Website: home-depot
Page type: payment
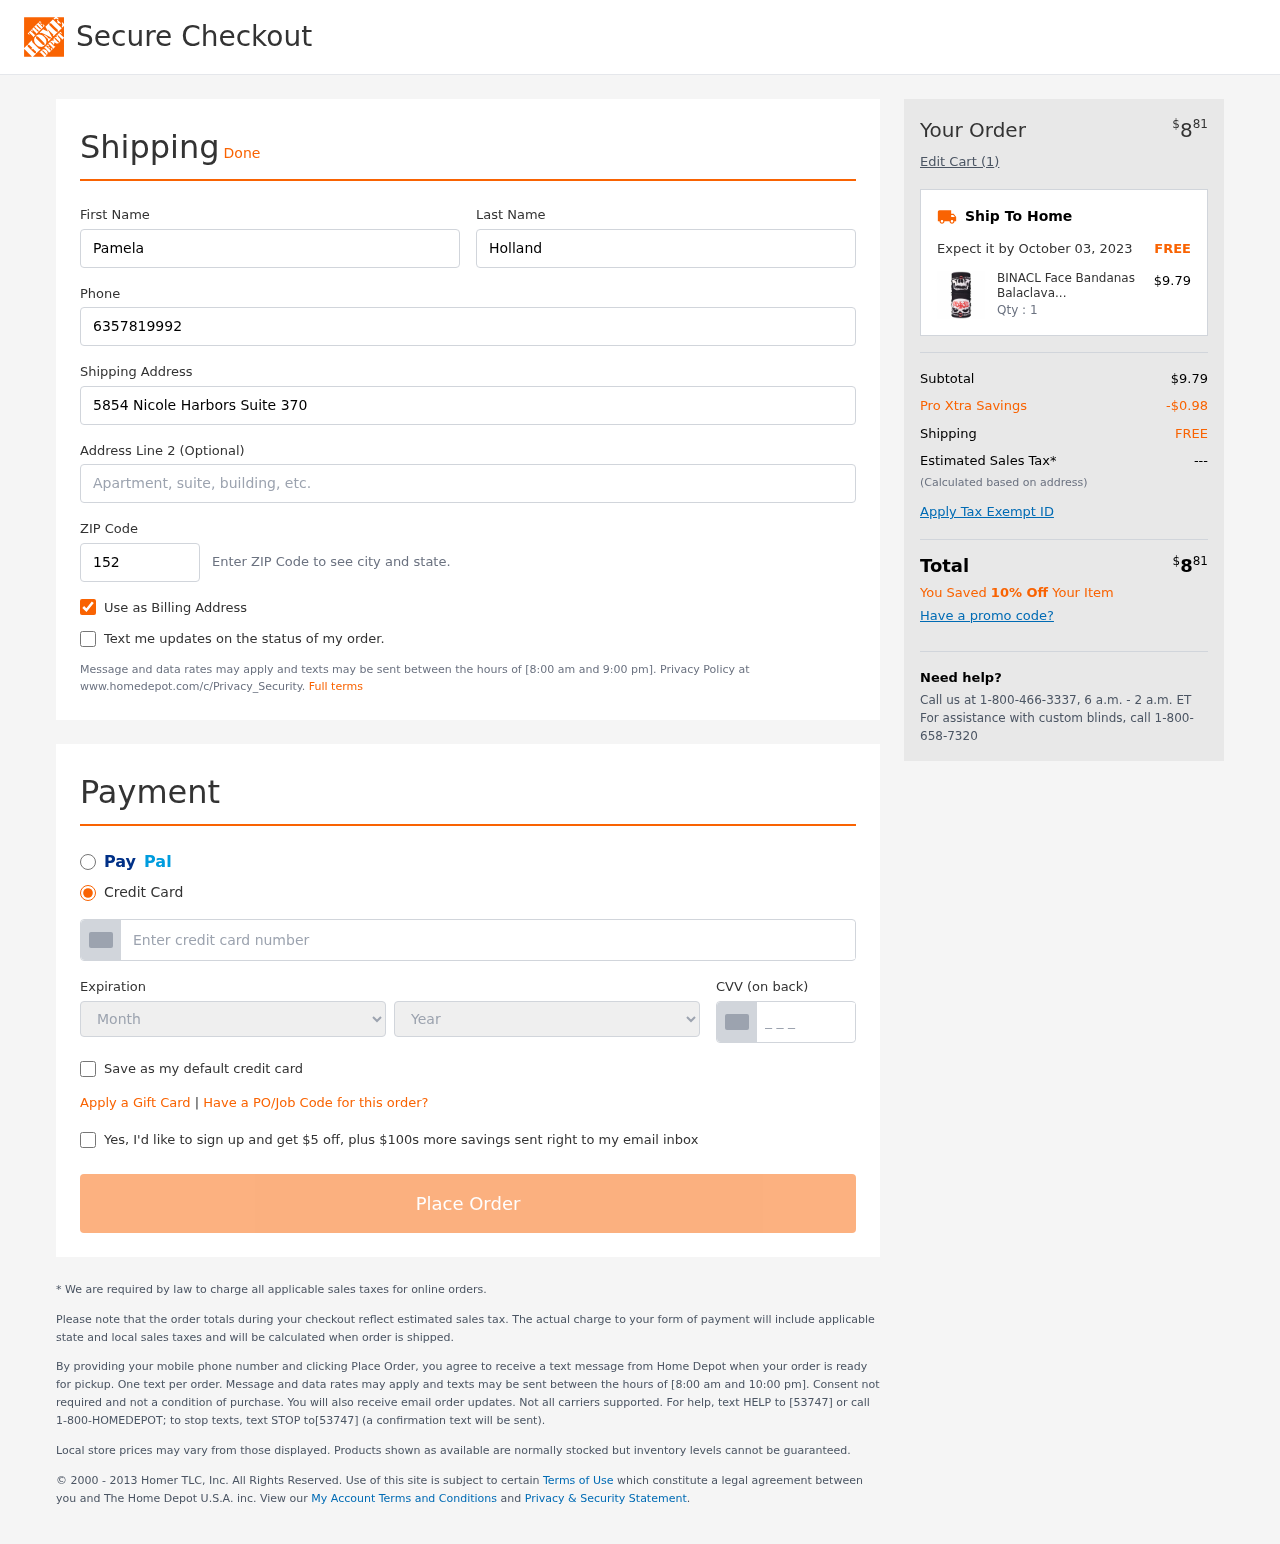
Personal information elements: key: PII_CARD_CVV
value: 377
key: PII_CARD_EXPIRY_MONTH
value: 05
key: PII_CARD_EXPIRY_YEAR
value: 28
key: PII_CARD_NUMBER
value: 2707 2487 0750 2925
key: PII_FIRSTNAME
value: Pamela
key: PII_LASTNAME
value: Holland
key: PII_PHONE
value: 6357819992
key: PII_POSTCODE
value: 15280
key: PII_STREET
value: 5854 Nicole Harbors Suite 370
Product elements: key: PRODUCT1_NAME
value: BINACL Face Bandanas Balaclava, Unisex Neck Gaiter Scarf Novelty Stretchable Wind Sun UV Protection
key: PRODUCT1_PRICE
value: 9.79
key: PRODUCT1_QUANTITY
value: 1
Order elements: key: ORDER_TOTAL
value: $881
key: ORDER_NUM_ITEMS
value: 1
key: ORDER_DELIVERY_DATE
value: October 03, 2023
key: ORDER_SUBTOTAL
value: $9.79
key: ORDER_DISCOUNT
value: -$0.98
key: ORDER_SHIPPING_COST
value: FREE